Aerial crown-view tile of a tropical tree (Barro Colorado Island, Panama), acquired 20240813:
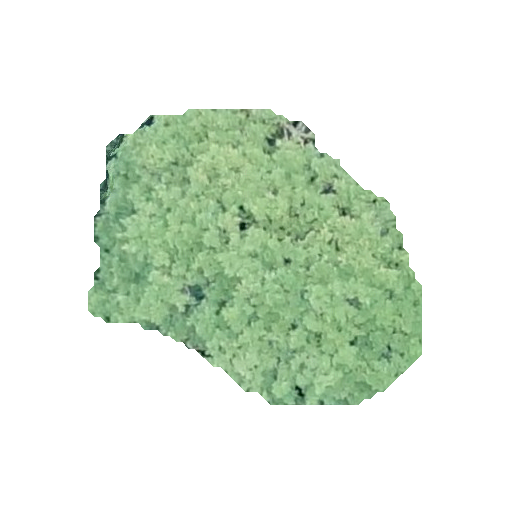
Species: Tabebuia rosea
GBIF accepted scientific name: Tabebuia rosea
Crown area: 109.579 m²